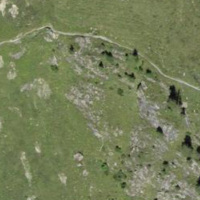
EUNIS habitat code: 23
Species observed at this site:
Carduelis citrinella
Colias croceus
Anthus spinoletta
Traunsteinera globosa
Phoenicurus ochruros
Nucifraga caryocatactes
Pyrrhocorax graculus
Falco tinnunculus